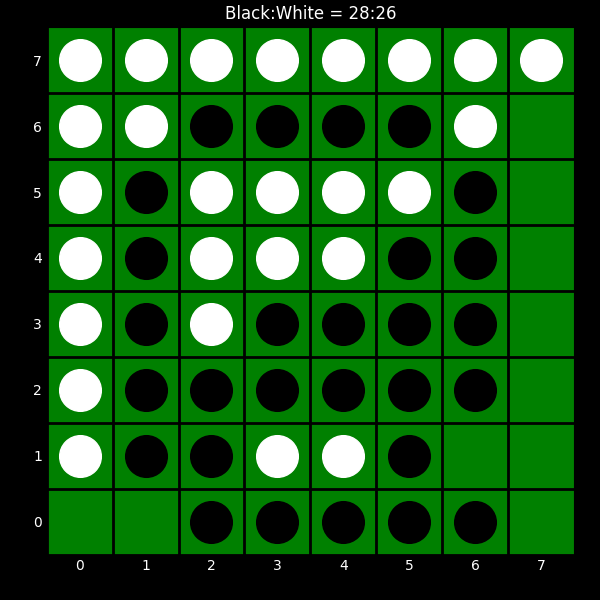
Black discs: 28
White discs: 26